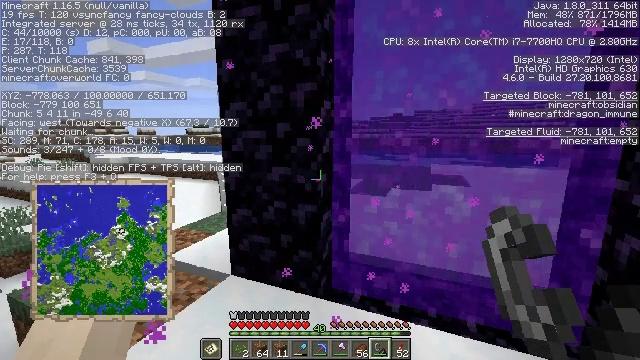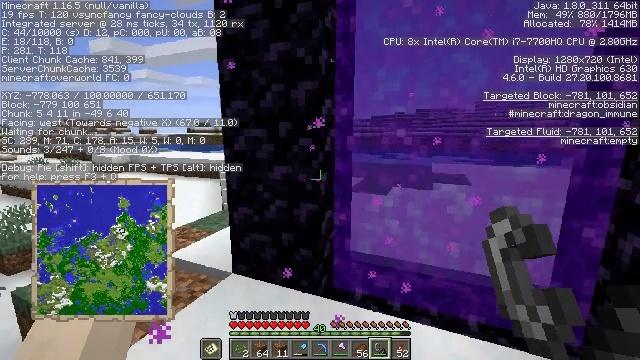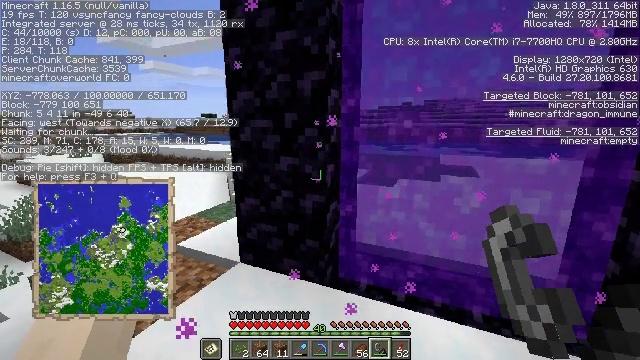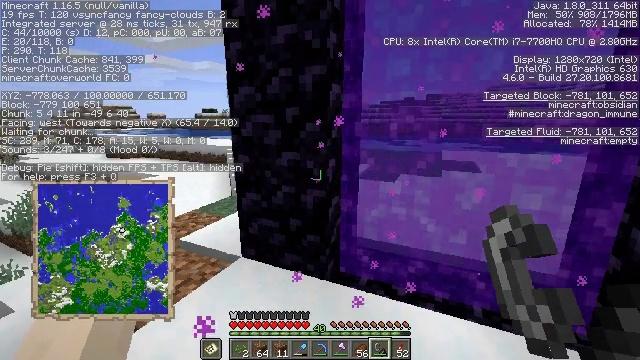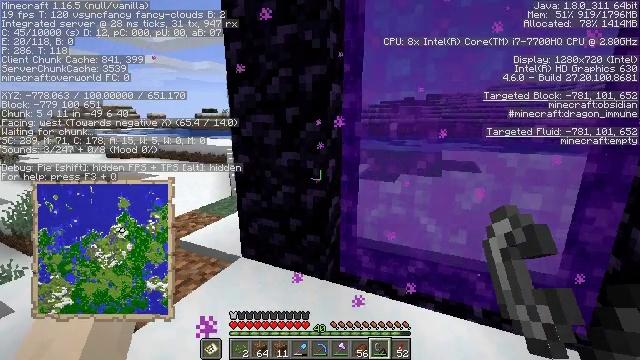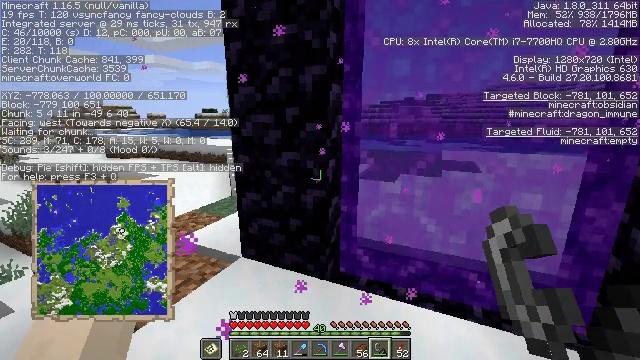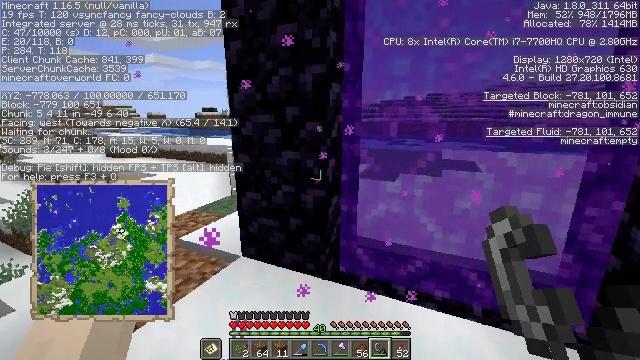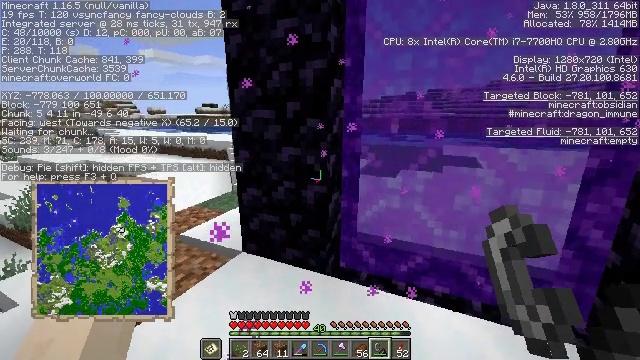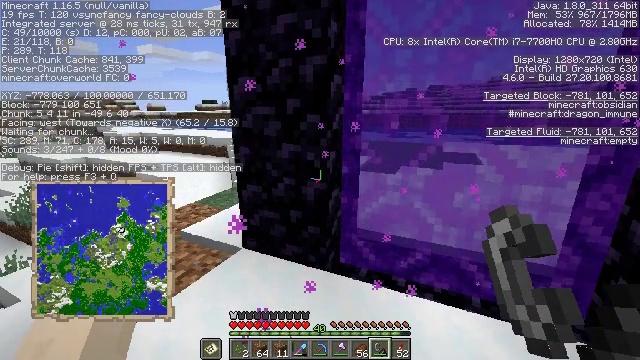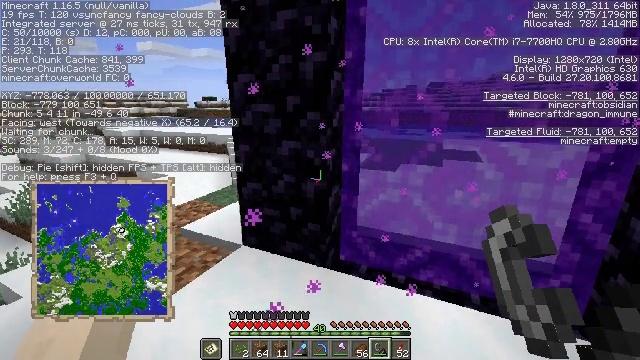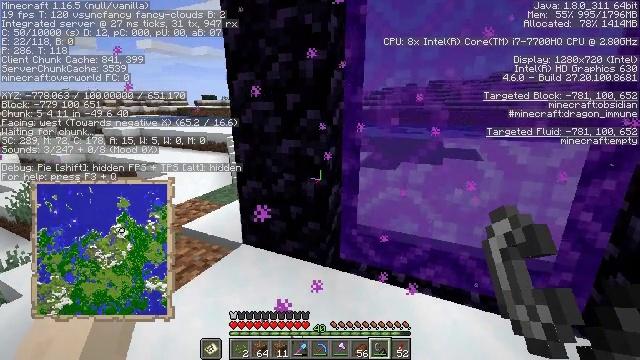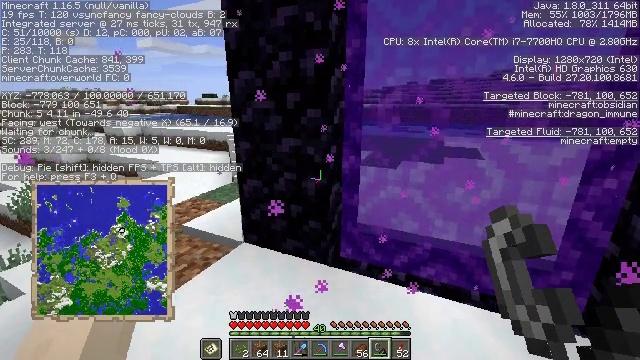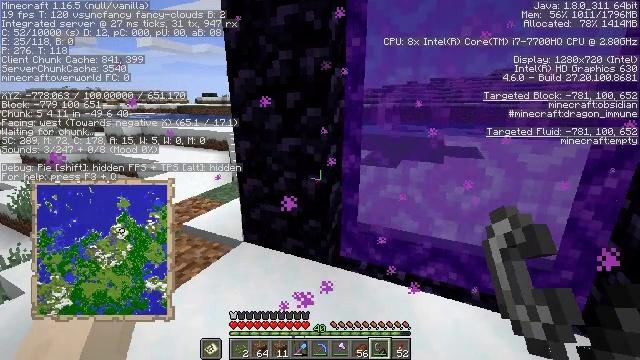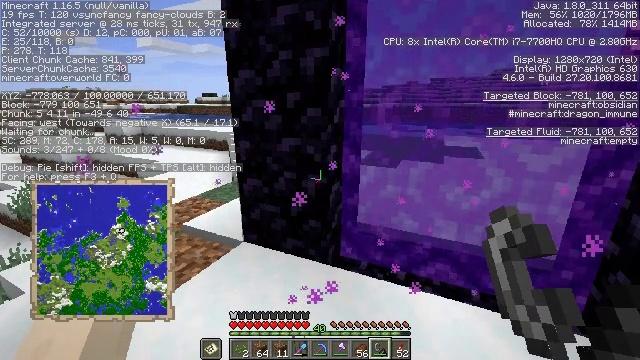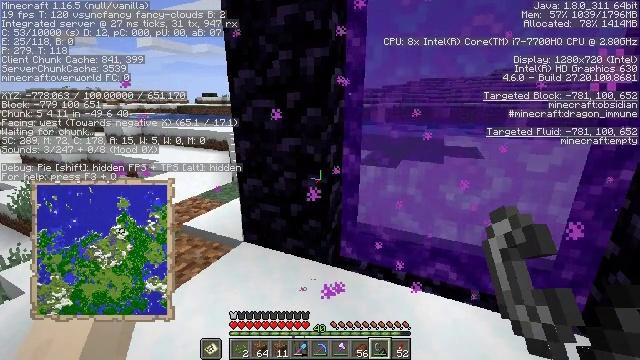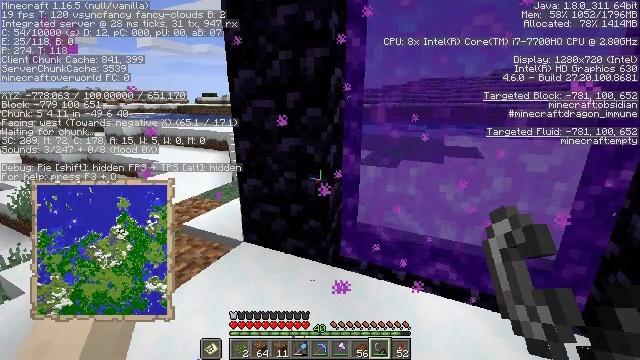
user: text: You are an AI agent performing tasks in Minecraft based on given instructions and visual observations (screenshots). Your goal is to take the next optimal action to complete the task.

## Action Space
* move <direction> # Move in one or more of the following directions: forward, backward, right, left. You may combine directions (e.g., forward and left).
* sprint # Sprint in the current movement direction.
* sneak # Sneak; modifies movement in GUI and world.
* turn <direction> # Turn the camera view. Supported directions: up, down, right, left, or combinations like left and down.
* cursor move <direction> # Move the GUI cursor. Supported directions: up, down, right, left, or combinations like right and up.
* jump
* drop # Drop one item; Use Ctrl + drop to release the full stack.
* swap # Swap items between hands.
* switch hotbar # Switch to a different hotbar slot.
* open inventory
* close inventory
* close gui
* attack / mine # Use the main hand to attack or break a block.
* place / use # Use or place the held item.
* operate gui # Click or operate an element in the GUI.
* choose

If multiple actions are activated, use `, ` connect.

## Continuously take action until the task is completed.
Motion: motion action
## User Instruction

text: Defeat a magma cube.
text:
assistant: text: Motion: no_op
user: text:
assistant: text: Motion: turn left and down
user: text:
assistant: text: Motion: turn down
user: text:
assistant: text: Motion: no_op
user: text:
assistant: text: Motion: no_op
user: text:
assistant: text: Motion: no_op
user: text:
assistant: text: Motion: no_op
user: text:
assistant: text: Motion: no_op
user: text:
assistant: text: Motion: no_op
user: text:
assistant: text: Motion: no_op
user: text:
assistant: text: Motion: no_op
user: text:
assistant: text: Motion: no_op
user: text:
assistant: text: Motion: no_op
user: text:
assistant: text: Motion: no_op
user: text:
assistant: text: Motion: no_op
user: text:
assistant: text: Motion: no_op
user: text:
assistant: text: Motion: no_op
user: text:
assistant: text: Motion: no_op
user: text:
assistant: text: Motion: no_op
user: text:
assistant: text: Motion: no_op
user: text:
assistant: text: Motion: no_op
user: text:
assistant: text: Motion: no_op
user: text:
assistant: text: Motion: no_op
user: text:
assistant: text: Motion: no_op
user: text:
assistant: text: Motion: no_op
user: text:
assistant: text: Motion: no_op
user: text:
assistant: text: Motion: no_op
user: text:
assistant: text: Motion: no_op
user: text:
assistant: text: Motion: no_op
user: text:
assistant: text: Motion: no_op